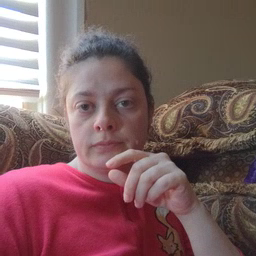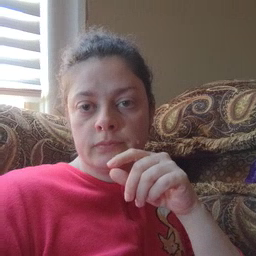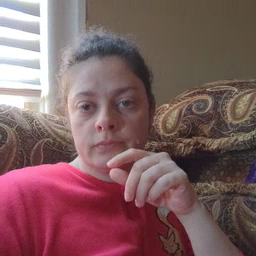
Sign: wake